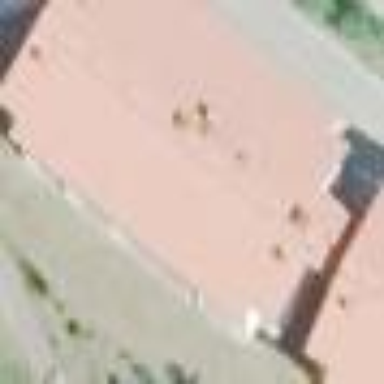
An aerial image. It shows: Hotel building.